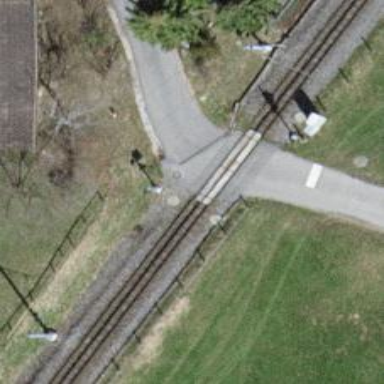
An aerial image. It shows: Level crossing along the railway.